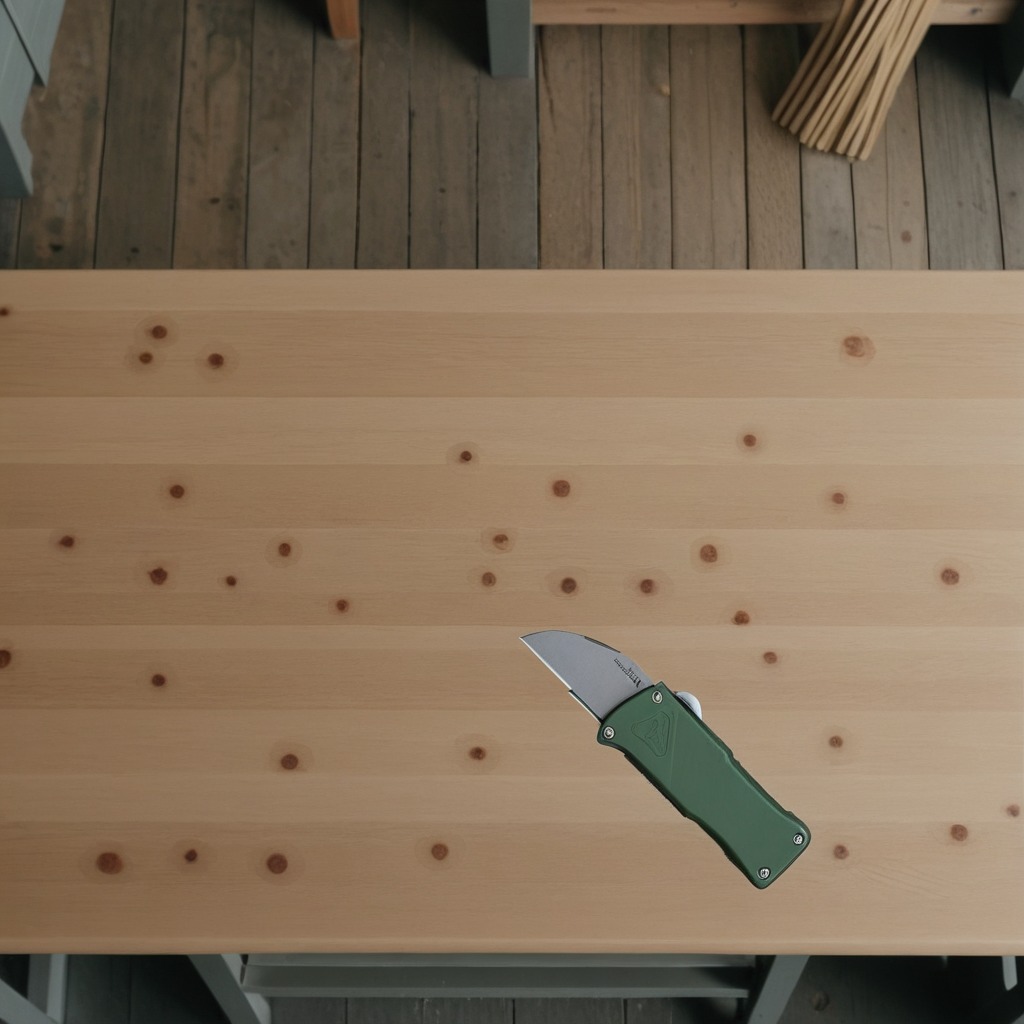
A utility knife lies on a workbench inside a coastal fishing gear workshop.